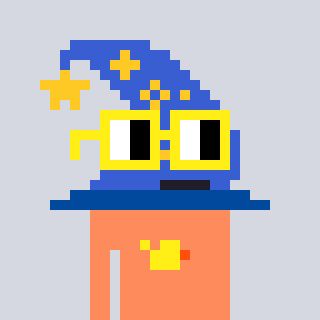
a pixel art character with square yellow glasses, a wizard hat-shaped head and a peachy-colored body on a cool background